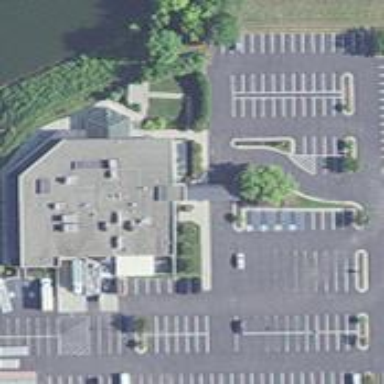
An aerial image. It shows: Parking area with surface.